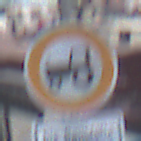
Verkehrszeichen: VerbotKraftfahrzeugeZuegeNichtSchneller25
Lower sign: SonstigeFahrzeugePersonengruppenFrei2
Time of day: MorningAfternoon
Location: Outdoor (Urban)
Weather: Overcast
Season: NotSpecified
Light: Natural